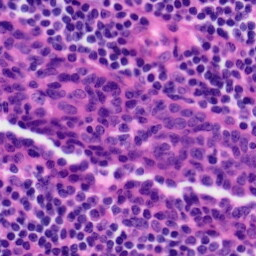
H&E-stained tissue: Tonsil